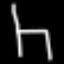
Label: chair